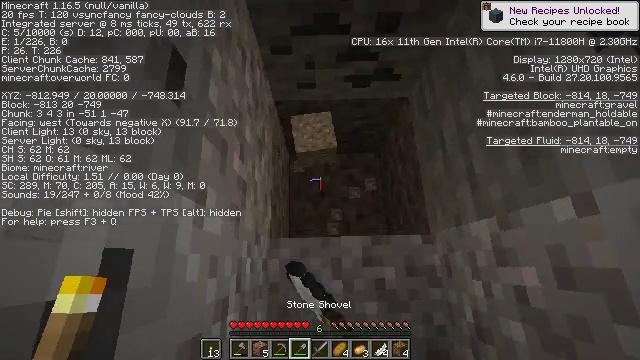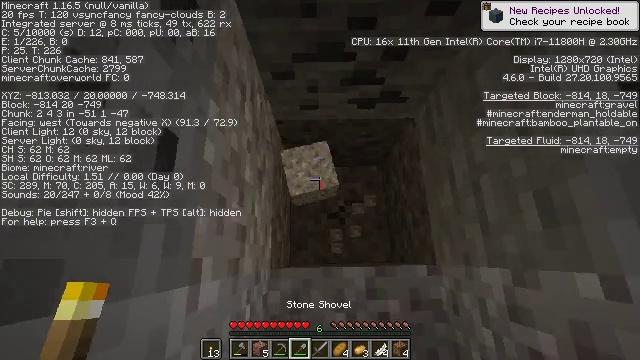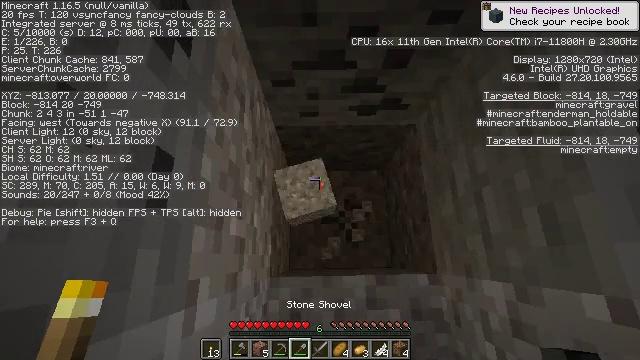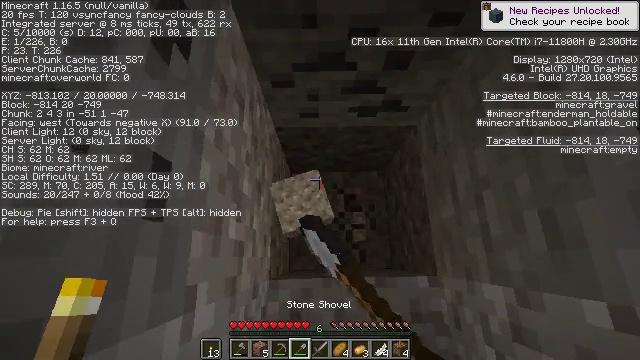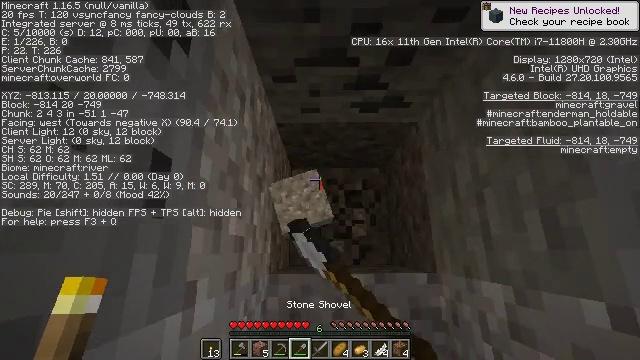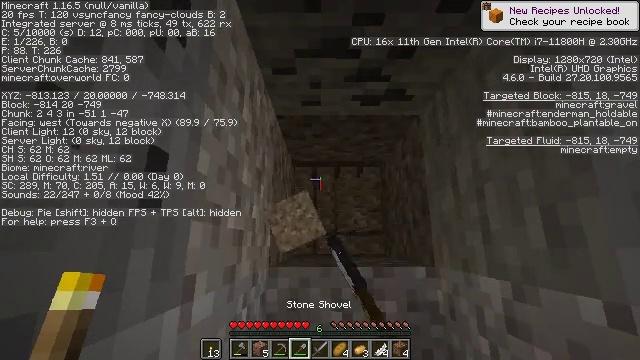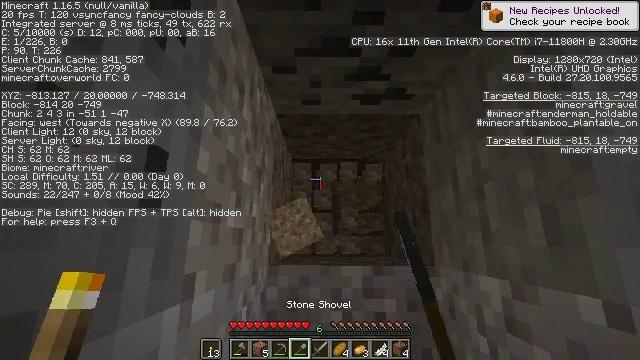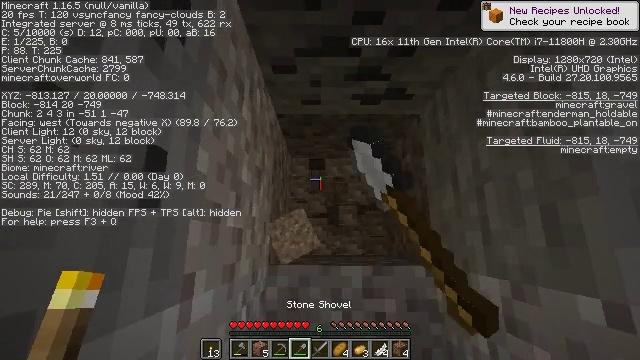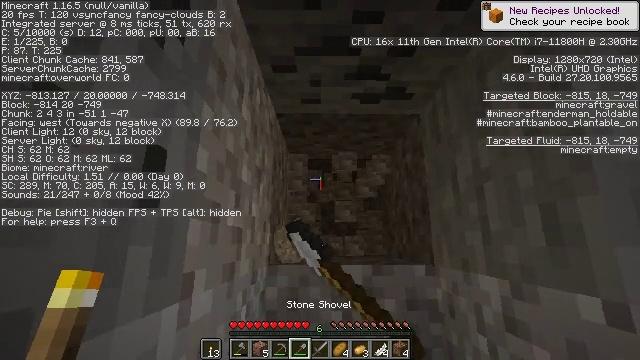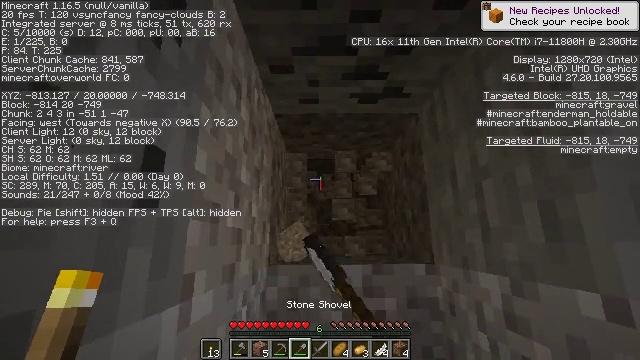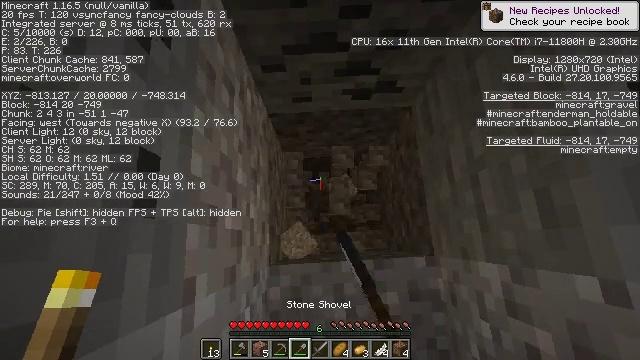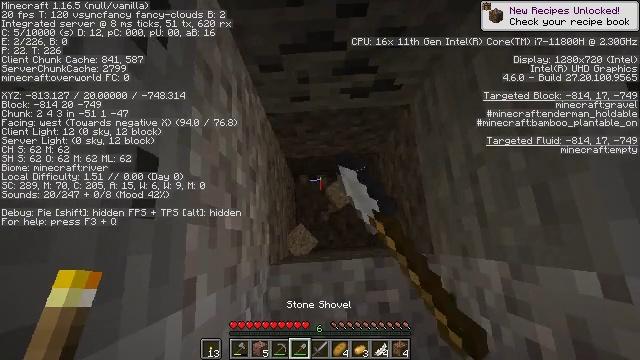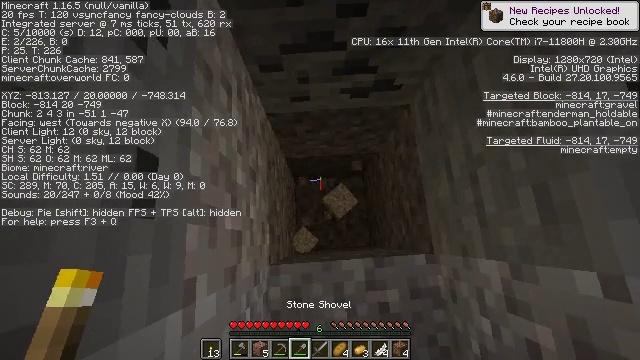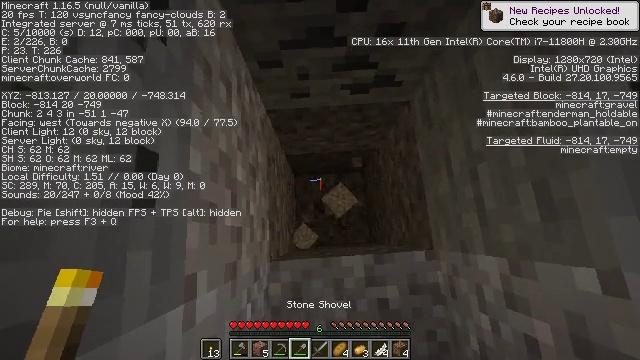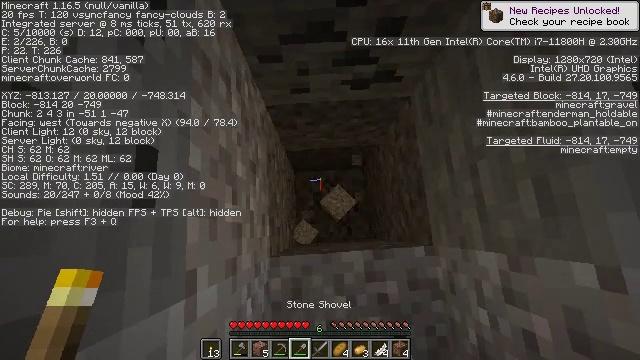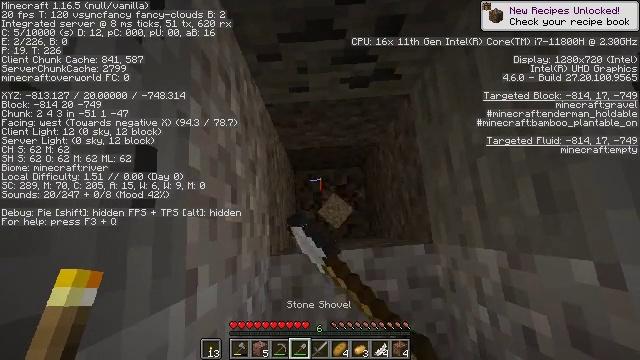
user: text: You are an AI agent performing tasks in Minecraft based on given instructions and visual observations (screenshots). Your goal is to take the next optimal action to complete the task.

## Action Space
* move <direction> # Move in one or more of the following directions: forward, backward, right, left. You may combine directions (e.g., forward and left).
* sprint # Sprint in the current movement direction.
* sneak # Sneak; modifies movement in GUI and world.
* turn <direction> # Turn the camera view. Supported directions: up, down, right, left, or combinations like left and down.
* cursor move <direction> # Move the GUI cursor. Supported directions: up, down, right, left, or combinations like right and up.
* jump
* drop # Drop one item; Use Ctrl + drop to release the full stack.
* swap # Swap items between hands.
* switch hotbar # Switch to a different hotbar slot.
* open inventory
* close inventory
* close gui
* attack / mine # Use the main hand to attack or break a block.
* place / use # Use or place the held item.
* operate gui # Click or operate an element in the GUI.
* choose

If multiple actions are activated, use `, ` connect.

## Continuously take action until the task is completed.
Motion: motion action
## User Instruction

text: Shovel up some gravel.
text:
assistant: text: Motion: turn down, attack / mine
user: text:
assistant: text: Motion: attack / mine
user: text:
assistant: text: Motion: attack / mine
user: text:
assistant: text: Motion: turn down, attack / mine
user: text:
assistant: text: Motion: turn down, attack / mine
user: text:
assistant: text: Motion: attack / mine
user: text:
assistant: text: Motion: attack / mine
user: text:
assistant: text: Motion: attack / mine
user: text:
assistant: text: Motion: attack / mine
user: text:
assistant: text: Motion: turn right, attack / mine
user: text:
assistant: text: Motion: attack / mine
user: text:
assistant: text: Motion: attack / mine
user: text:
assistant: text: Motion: attack / mine
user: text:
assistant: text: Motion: attack / mine
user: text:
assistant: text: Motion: attack / mine
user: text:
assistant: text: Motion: attack / mine
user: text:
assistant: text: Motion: attack / mine
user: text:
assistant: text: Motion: turn up, attack / mine
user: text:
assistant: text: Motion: turn right and up, attack / mine
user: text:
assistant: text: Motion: turn up, attack / mine
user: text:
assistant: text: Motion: turn up, attack / mine
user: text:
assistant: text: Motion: attack / mine
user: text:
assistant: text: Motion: attack / mine
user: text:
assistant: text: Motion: attack / mine
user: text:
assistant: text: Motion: attack / mine
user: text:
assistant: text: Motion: attack / mine
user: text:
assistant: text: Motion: attack / mine
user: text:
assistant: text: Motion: attack / mine
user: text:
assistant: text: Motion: attack / mine
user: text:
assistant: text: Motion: attack / mine